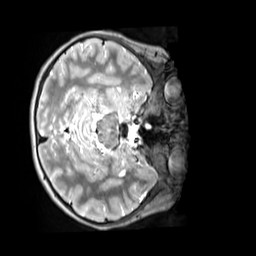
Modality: T2w
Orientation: axial
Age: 10
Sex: female
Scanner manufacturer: siemens
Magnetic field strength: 3 T
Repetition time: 3.2 s
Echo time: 0.408 s